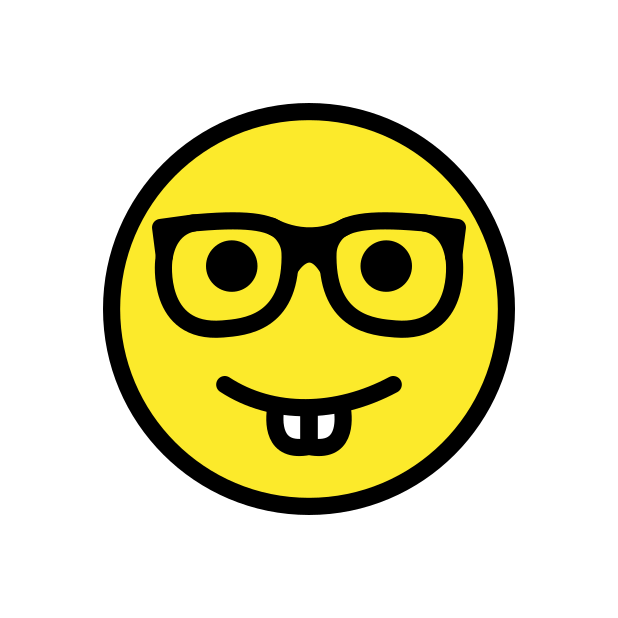
nerd face